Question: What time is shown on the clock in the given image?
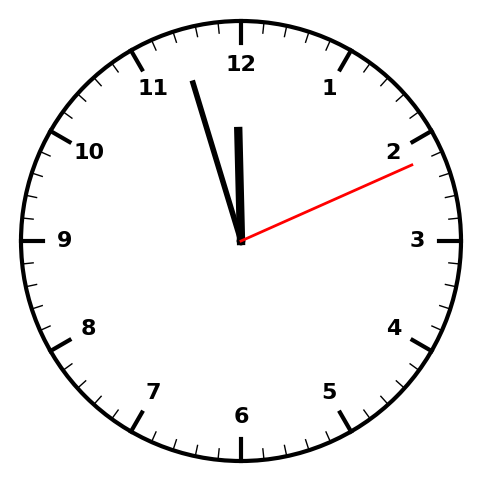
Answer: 11:57:11